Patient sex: F
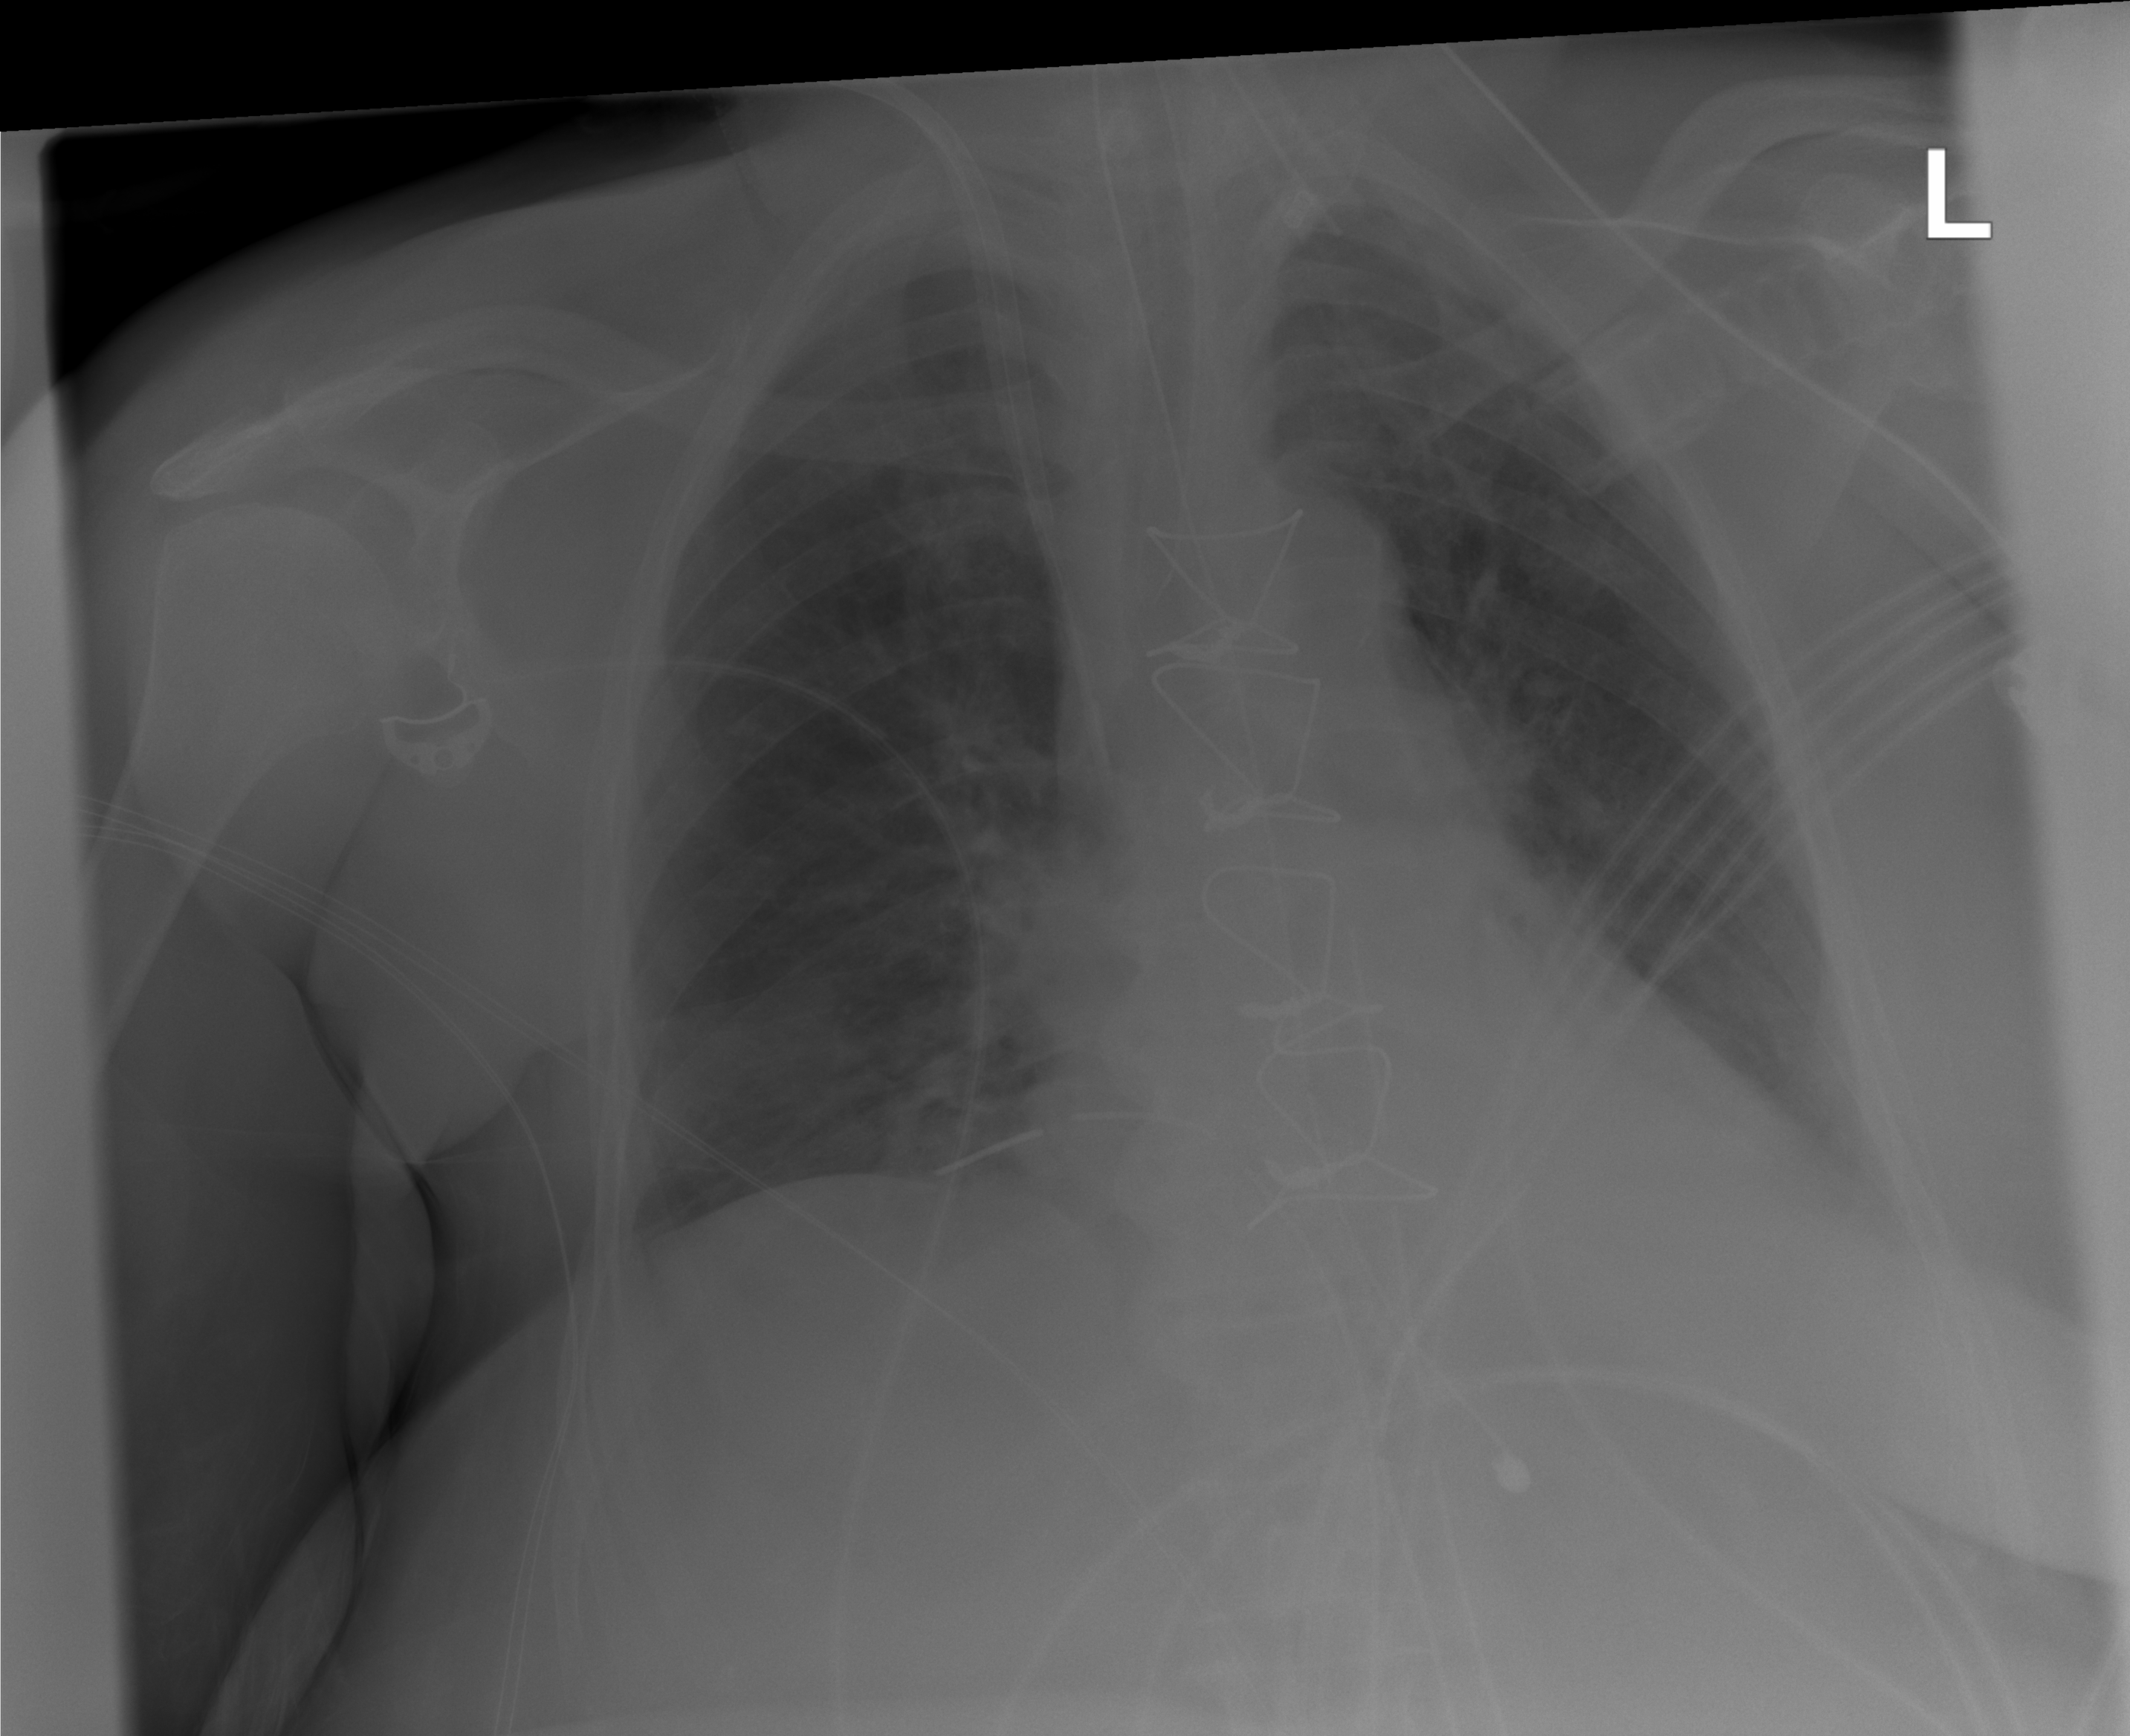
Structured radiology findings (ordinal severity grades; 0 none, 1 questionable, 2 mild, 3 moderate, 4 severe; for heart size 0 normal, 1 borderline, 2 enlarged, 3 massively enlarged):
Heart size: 0
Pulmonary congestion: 2
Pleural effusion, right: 0
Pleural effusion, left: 2
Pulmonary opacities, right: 0
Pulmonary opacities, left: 0
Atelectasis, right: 0
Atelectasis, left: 2